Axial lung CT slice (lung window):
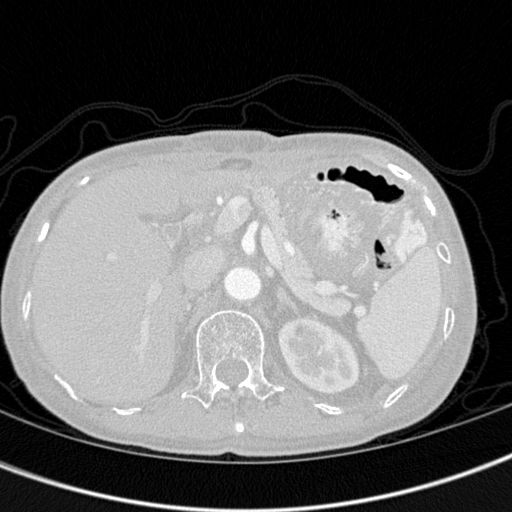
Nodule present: no